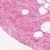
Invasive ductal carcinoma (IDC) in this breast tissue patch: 0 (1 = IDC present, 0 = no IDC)